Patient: sex F, age 56
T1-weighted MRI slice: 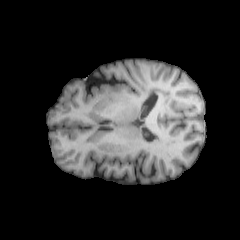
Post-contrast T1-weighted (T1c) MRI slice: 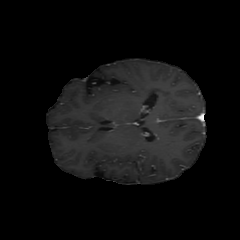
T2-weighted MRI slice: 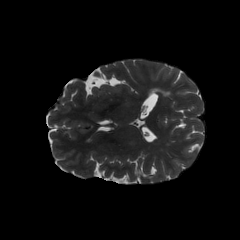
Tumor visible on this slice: no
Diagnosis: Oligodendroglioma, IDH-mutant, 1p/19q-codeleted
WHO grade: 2